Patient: sex F, age 63
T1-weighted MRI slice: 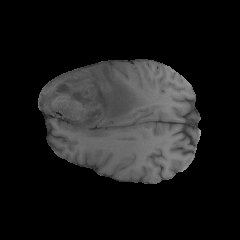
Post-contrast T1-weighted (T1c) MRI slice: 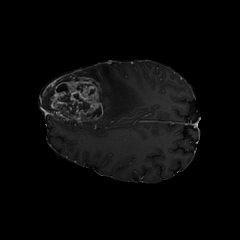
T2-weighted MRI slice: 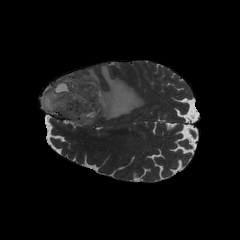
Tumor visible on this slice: yes
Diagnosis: Glioblastoma, IDH-wildtype
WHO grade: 4